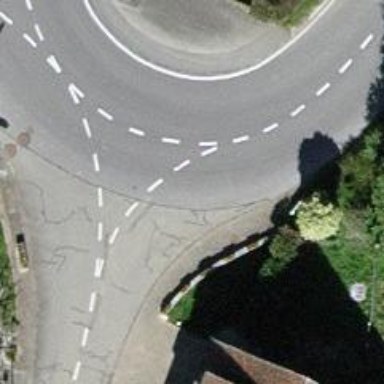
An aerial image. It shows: Tertiary road.